Interaction volume radius: 5 \u00c5
Interaction volume height: 10 \u00c5
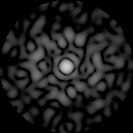
Disorder parameter: 0.8946